Question: I'm running the below code for a program that takes data from 3 different .txt files. When I try to post the values by column I cannot seem to have any control on the rows which my data gets posted.
'''
#include <stdio.h>
#include <string.h>
int
main (void)
{
FILE *data_File;
FILE *lake_File;
FILE *beach_File;
char fileName[10], lake_Table[15],beach_Table[15]; /*.txt file names */
int lake_data=0,lake_x=0, beach_x=0, nr_tests=0; /* variables for the data within the file july08.txt */
int province_data=0,prv_x=0; /* variables for the file Lake Table.txt */
int beach_data=0,bch_x=0; /* variables for the file Beach Table.txt*/
char province[30] = ""; /*variable for the file Lake Table.txt*/
char beach[20]=""; /*variable for the file Beach Table.txt*/
int j;
double status, ecoli_lvl;
printf ("Which month would you like a summary of?
Type month followed by date (i.e: july05): ");
gets(fileName);
/*Opening the files needed for the program*/
data_File = fopen (fileName, "r");
lake_File = fopen ("Lake Table.txt", "r");
beach_File = fopen ("Beach Table.txt", "r");
/*These are my columns*/
printf ("
Lake Beach Average E-Coli Level Recommendation
");
/* july08.txt file*/
fscanf (data_File, "%d", &lake_x);
fscanf (data_File, "%d", &beach_x);
lake_data = fscanf (data_File, "%d", &nr_tests);
/* Lake Table.txt file*/
province_data = fscanf (lake_File, "%d", &prv_x);
fgets (province,30,lake_File);
/* Beach Table.txt file*/
beach_data = fscanf (beach_File, "%d", &bch_x);
fgets (beach,20,beach_File);
status = (double) 0;
while (province_data > 0)
{
if (lake_x == prv_x)
{
province_data = 0;
while (beach_data > 0)
{
if (beach_x == bch_x)
{
beach_data = 0;
}
else
{
beach_data = fscanf (beach_File, "%d", &bch_x);
fgets (beach,30,beach_File);
}
}
}
else
{
province_data = fscanf (lake_File, "%d", &prv_x);
fgets (province,30,lake_File);
}
'''
This is where my problem happens. I want the below two variables to be printed on the same row under their respective columns. I've edited the spaces I need but for some reason the second variable 'beach' gets posted on the second row. NOTE: The data that passes the conditional statement for the 'beach' variable is on the second row from the second file. Is that the reason why it's being posted on the second row? How do I take control of which row my data gets posted?
'''
printf ("%s %s", province, beach);
}
'''
TO UPDATE THE CONDITIONAL WHILE STATEMENT (Using the strlen method)
'''
while (lake_data != EOF)
{
while (province_data > 0)
{
if (lake_x == prv_x)
{
province_data = 0;
while (beach_data > 0)
{
if (beach_x == bch_x)
{
beach_data = 0;
}
else
{
beach_data = fscanf (beach_File, "%d", &bch_x);
fgets (beach,30,beach_File);
}
}
}
else
{
province_data = fscanf (lake_File, "%d", &prv_x);
fgets (province,30,lake_File);
}
if (province[strlen(province)-1] =='
')
{
province[strlen(province)-1] ='';
beach[strlen(beach)-1] ='';
}
/*code was right here*/
}
for (j=1; j<=nr_tests; ++j)
{
fscanf (data_File, "%lf", &ecoli_lvl);
status = status + ecoli_lvl;
}
printf ("%s %s %.2f", province, beach, status);
/* printf (" %.2f", status); */
/* Lake Table.txt file*/
province_data = fscanf (lake_File, "%d", &prv_x);
fgets (province,30,lake_File);
/* Beach Table.txt file*/
beach_data = fscanf (beach_File, "%d", &bch_x);
fgets (beach,20,beach_File);
fscanf (data_File, "
%d", &lake_x);
fscanf (data_File, "%d", &beach_x);
lake_data = fscanf (data_File, "
%d", &nr_tests);
printf ("
");
status = (double) 0;
}
fclose (data_File);
return (0);
'''
}
THIS IS MY OUTPUT: I'm using the tab command inside the "" to try to align my text but as you can see its not very efficient. How Can i fix this?

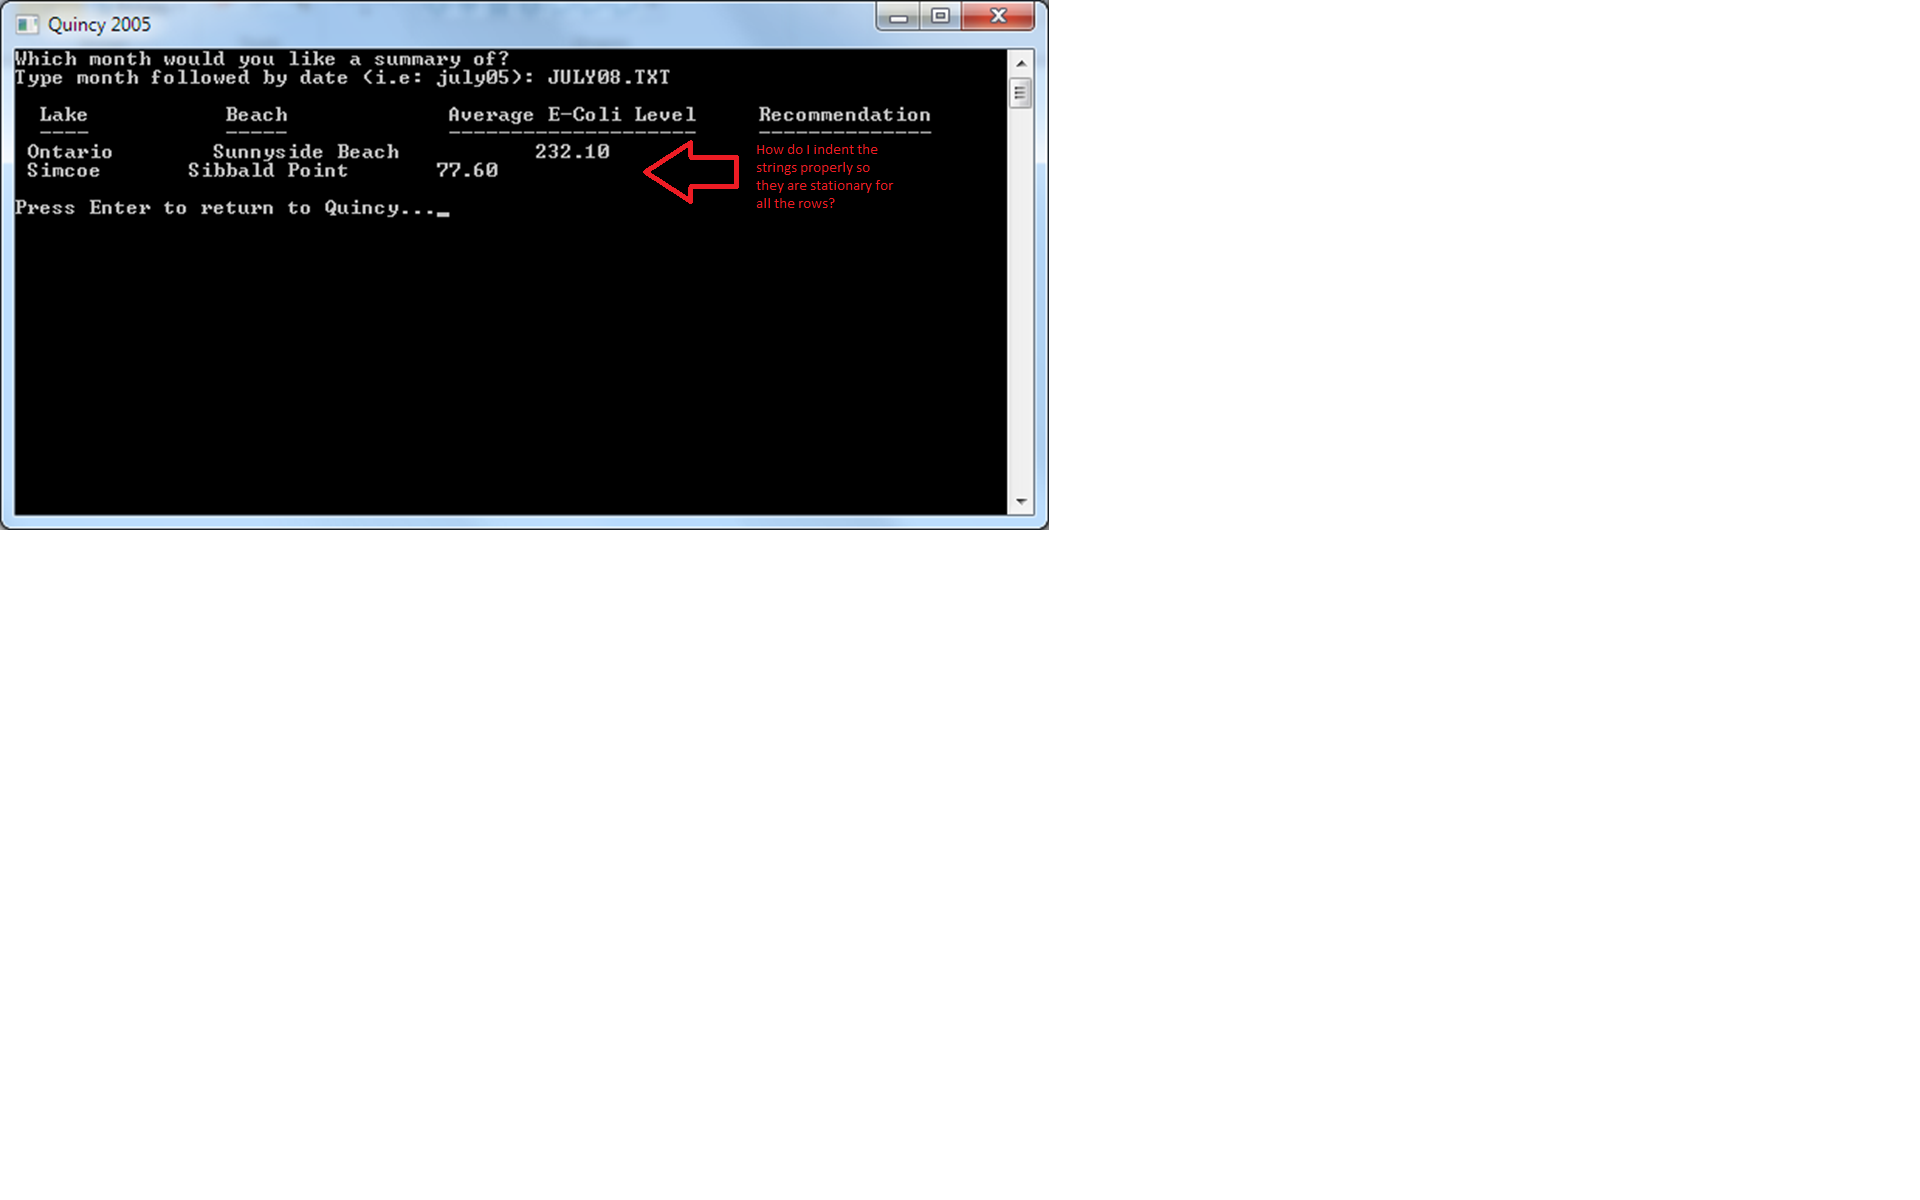
Answer: You are getting the input from the 'fgets', It get the line including the newline,
after that it place the null value.
While you are printing the 'province' newline character placed in that string. So the second variable printed in the next line.
'''
if ( province[strlen(province)-1] == '
' )
province[strlen(province)-1] = '';
'''
Testing because it can have 'EOF' character at reading last line of the file.
From man page of 'fgets',
> Reading stops after an EOF or a newline. If a newline is read, it is stored into the
buffer. A terminating null byte ('') is stored after the last character in the buffer.
Refer this <URL>'. It is a simple function which is used to get the total characters placed in that given string including the null character. It will work only for character string.
Like this you have to use.
'''
if (province[strlen(province)-1] == '
')
{
province[strlen(province)-1] = '';
beach[strlen(beach)-1] = '';
}
printf ("%s %s", province, beach);
}
'''
Format:
While printing the 'scanf' you can use the '-'. For printing the correct space.
'''
printf("test:%-10s
","Testing");
'''
It will give the trailing space. In this case testing is seven character so three trailing spaces will be there.